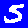
Digit: 5